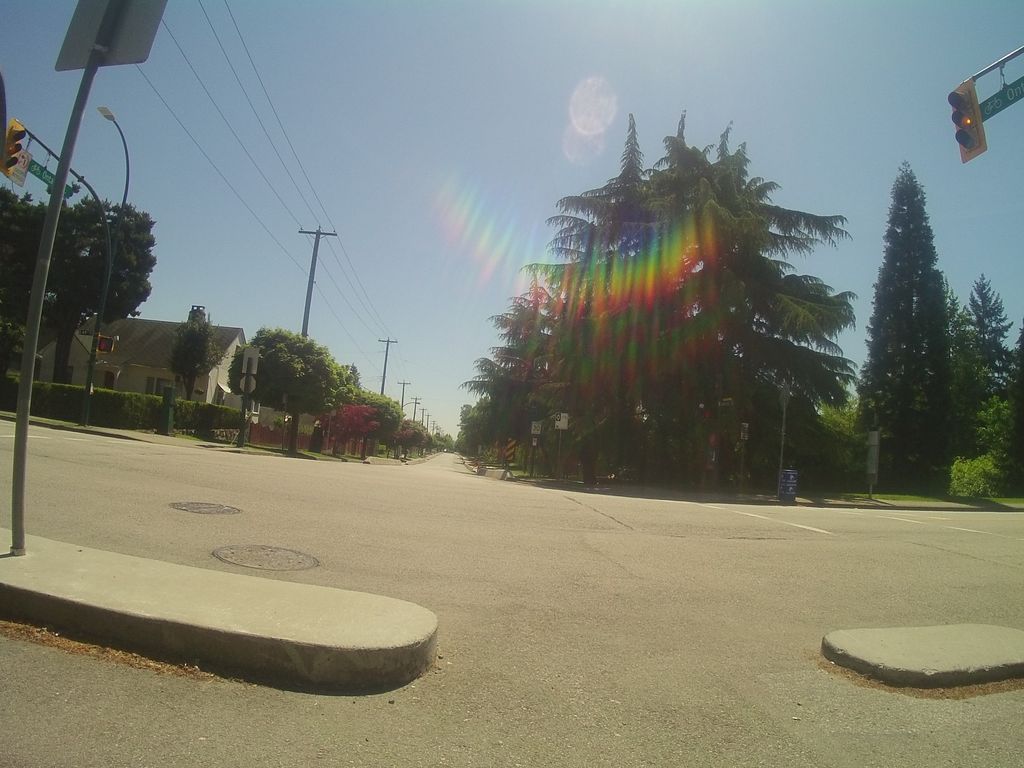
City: vancouver